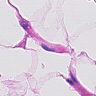
Metastatic tissue present: no